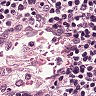
Metastatic tissue present: no